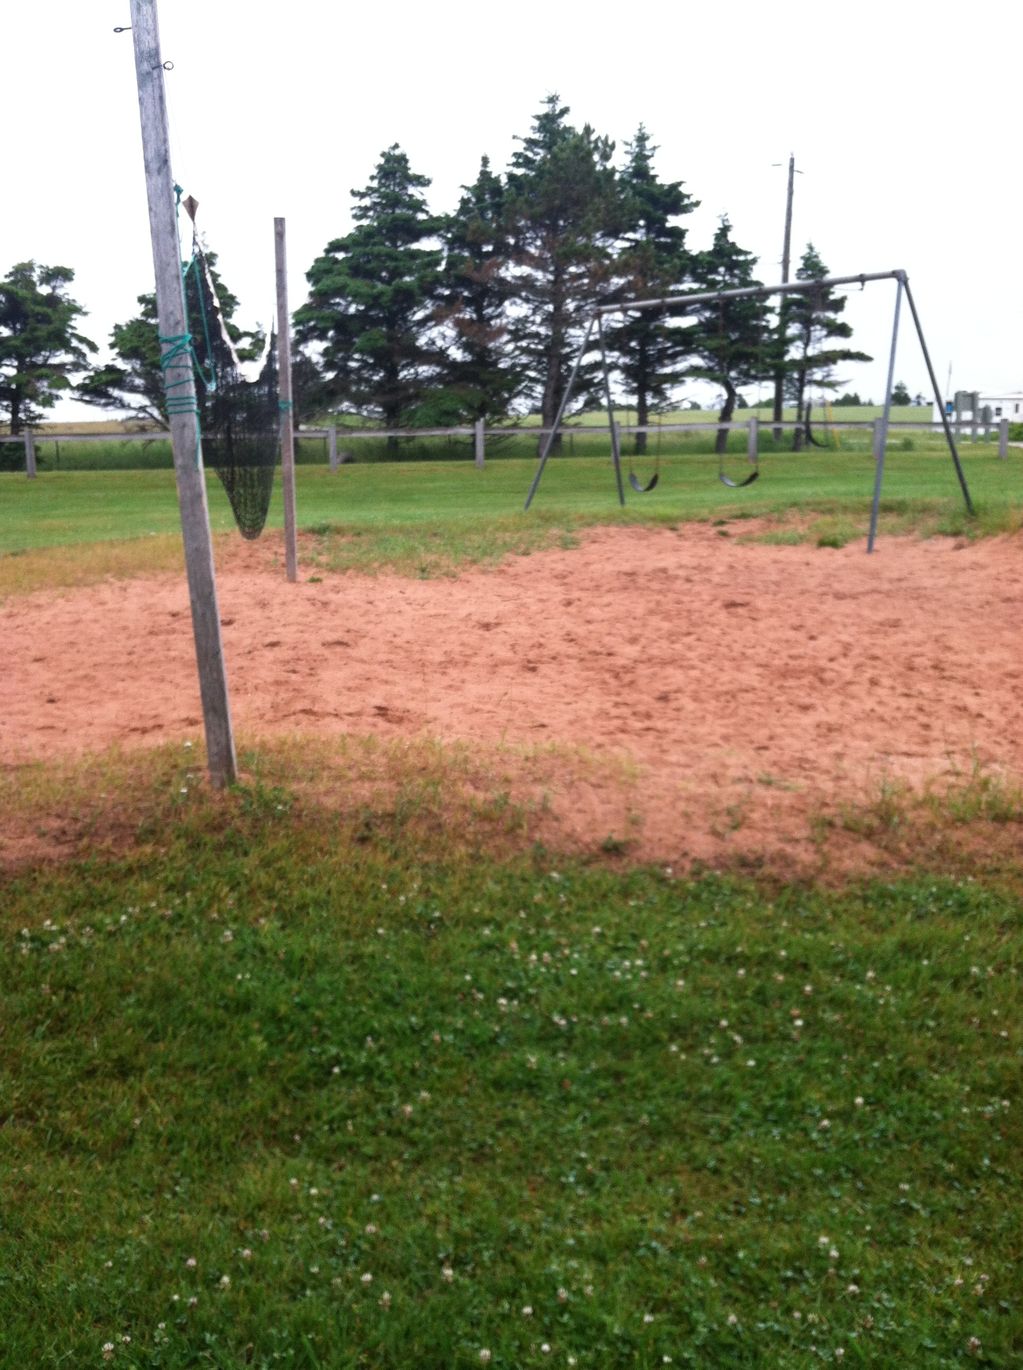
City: charlottetown